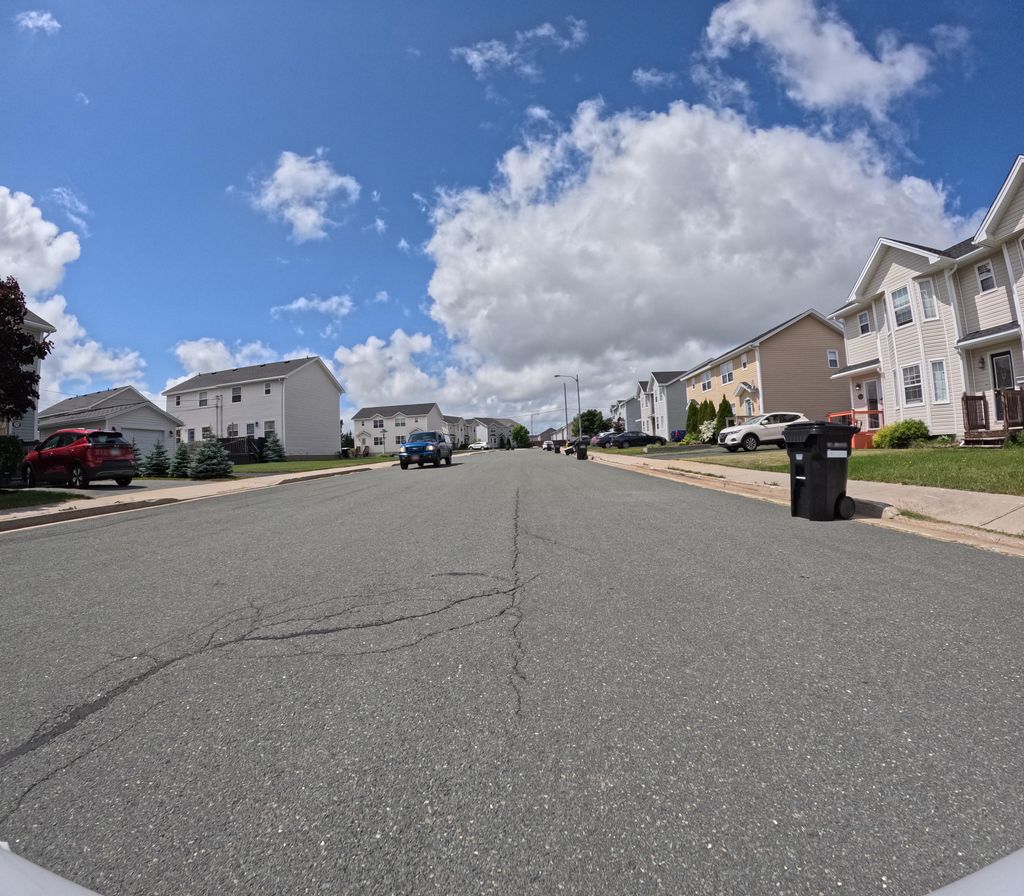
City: st_johns